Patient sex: M
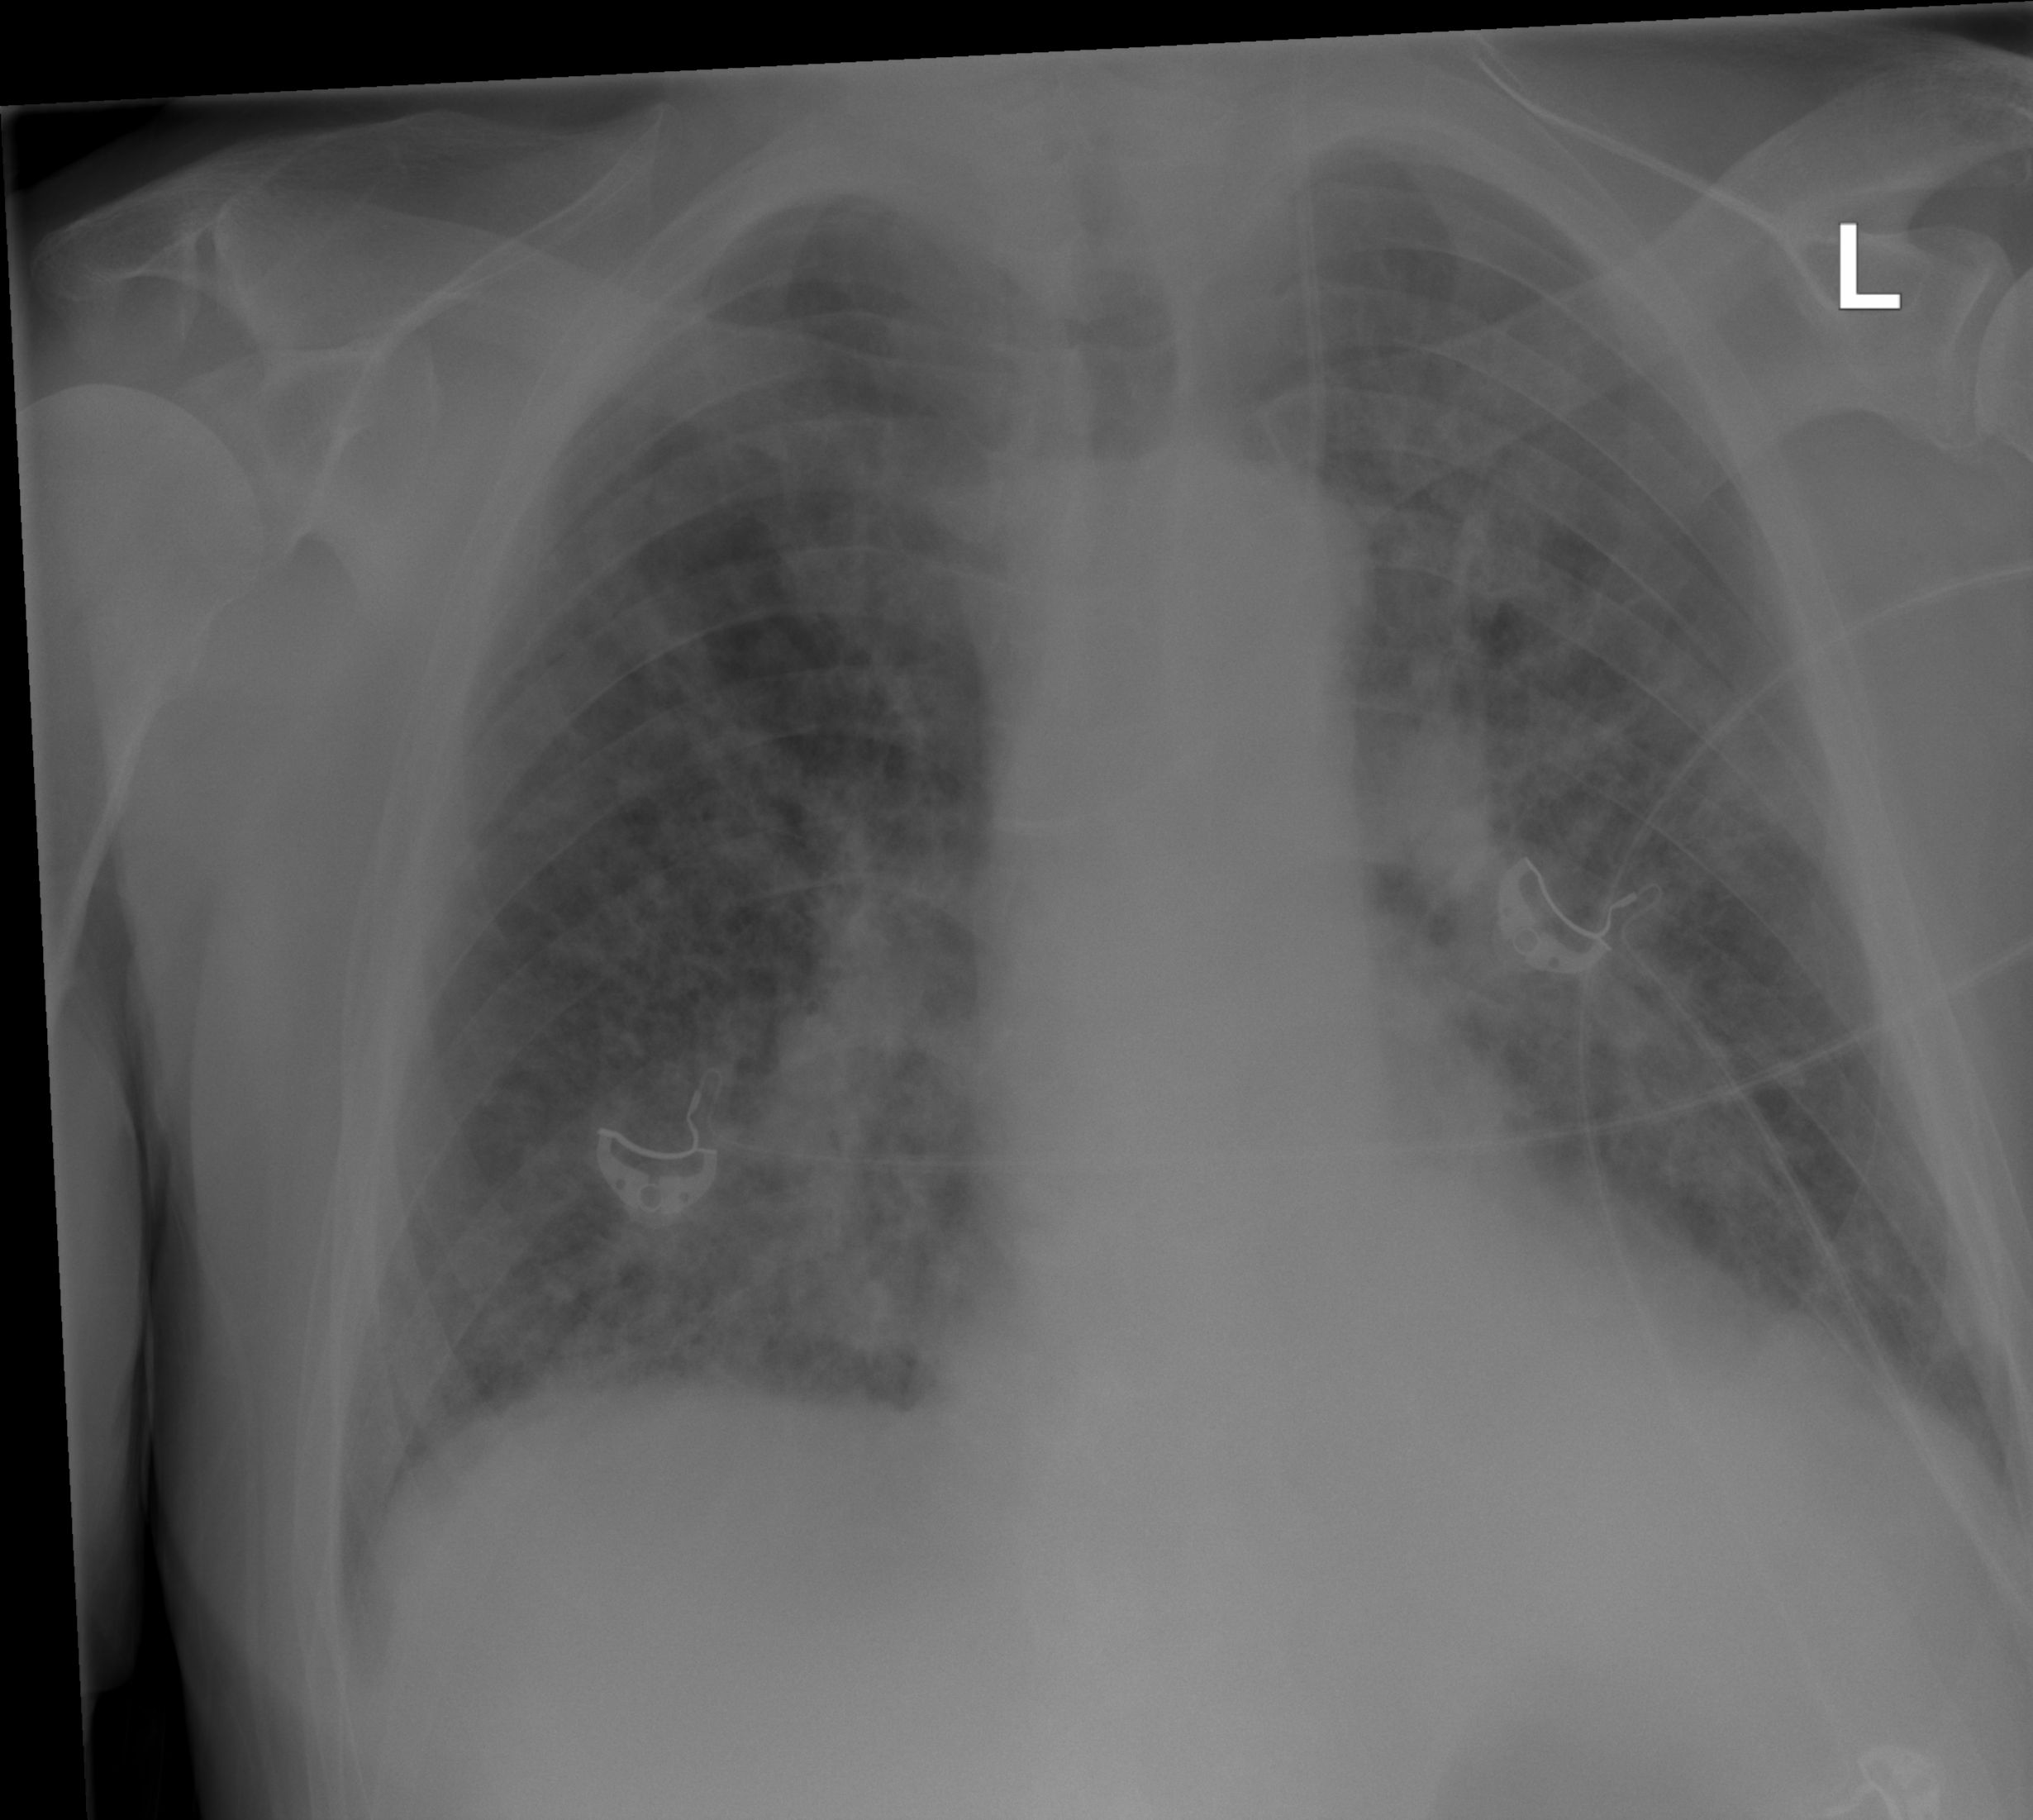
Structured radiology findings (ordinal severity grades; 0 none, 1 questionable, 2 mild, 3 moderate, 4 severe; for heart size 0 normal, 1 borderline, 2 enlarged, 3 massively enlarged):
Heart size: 2
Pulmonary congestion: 3
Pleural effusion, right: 2
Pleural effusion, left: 2
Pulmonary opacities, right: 3
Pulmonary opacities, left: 3
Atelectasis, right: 2
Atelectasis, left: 2